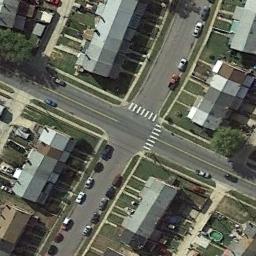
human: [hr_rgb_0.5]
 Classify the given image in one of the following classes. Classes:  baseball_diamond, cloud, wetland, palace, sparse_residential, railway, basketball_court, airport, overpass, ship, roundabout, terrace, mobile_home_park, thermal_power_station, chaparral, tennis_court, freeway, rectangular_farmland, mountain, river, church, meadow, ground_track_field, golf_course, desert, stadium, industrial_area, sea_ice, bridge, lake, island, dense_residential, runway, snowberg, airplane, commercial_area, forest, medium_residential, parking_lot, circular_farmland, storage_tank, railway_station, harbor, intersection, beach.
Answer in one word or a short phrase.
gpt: intersection